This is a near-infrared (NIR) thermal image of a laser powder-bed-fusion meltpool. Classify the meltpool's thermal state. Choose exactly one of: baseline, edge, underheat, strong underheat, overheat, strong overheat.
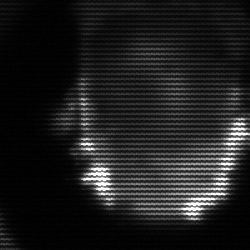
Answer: baseline